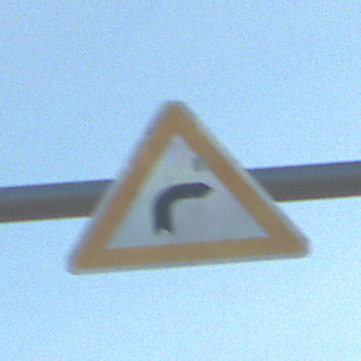
Verkehrszeichen: KurveRechts
Umgebung: Outdoor, Suburban
Tageszeit: MorningAfternoon
Wetter: PartlyCloudy
Licht: Natural
Jahreszeit: NotSpecified
Kontrast: HighContrast